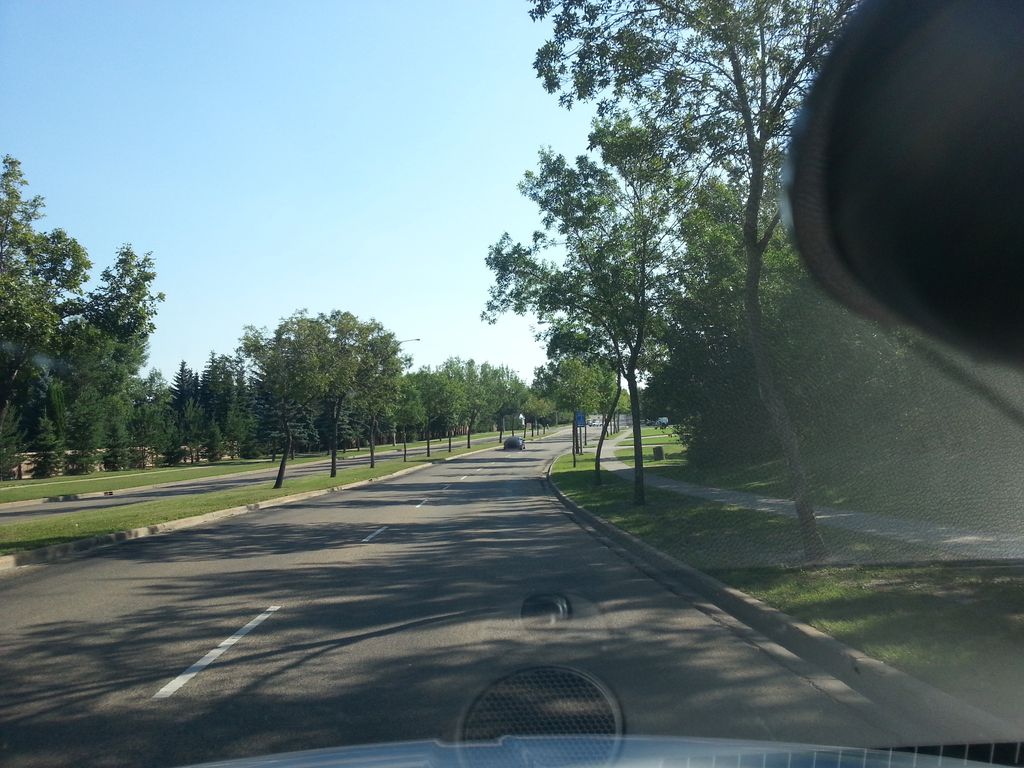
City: edmonton